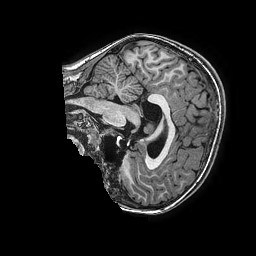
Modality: T1w
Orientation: sagittal
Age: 13
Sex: female
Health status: ill
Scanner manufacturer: ge
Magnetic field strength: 3 T
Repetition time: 0.0077 s
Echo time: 0.003436 s